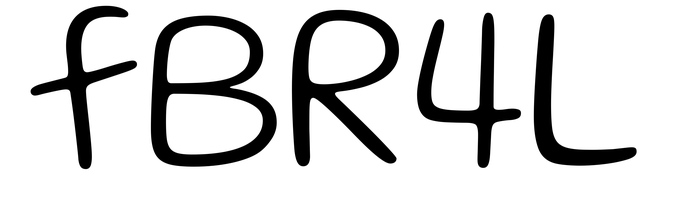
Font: Gluten_ExtraLight